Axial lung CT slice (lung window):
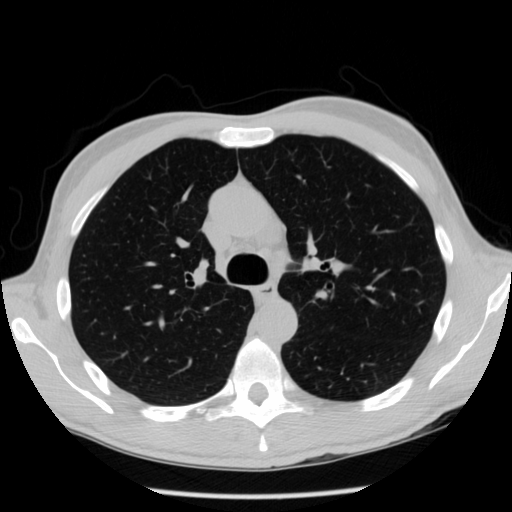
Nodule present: no